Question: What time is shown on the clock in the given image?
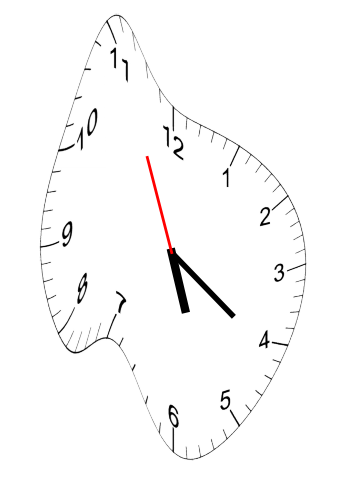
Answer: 05:20:56